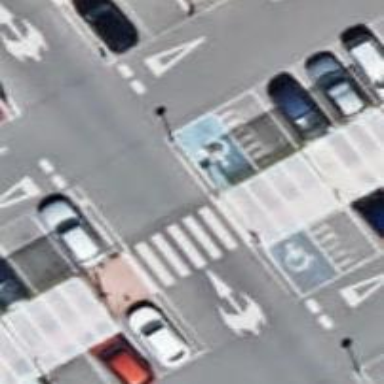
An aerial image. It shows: Uncontrolled road crossing.